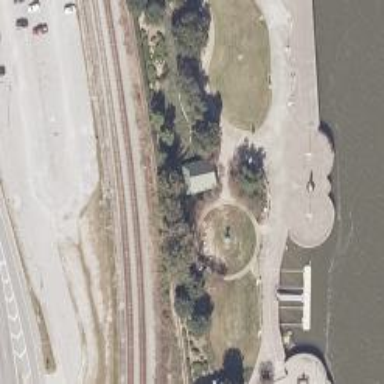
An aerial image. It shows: Historic memorial in the form of buoy.